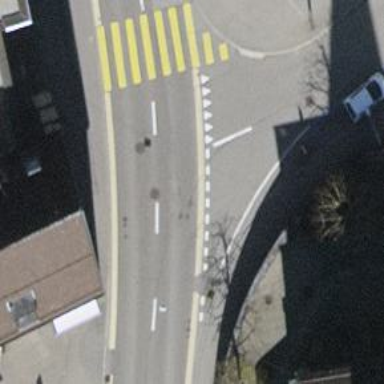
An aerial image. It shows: Tertiary road with asphalt surface and separate sidewalk. The road has trolley wires installed.